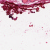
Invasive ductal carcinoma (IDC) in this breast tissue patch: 0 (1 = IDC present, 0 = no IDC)